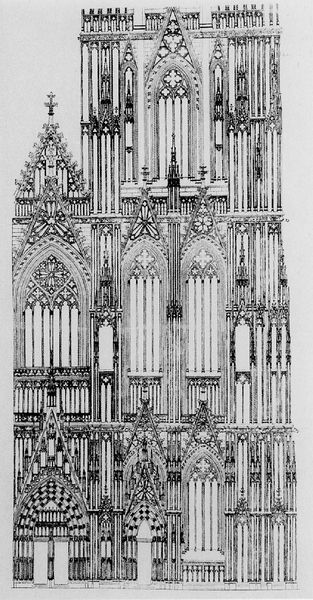
Titel: Kölner Dom St. Peter und Maria
Standort: Köln, Dom (EU - D - NRW)
Schlagwörter: flügel, weiß, fenster, schwarz, skizze, säule, tür, zeichnung, gebäude, kirche, spitzen, gotik, turm, studie, spitz, verzierung, bögen, kreuz, türmchen, stern, dom, sterne, schwarzweiß, kathedrale, kreuze, gotisch, rosette, spitzbogen, rosetten, kreut, kirchenfenster, fiale, sosette, gotic